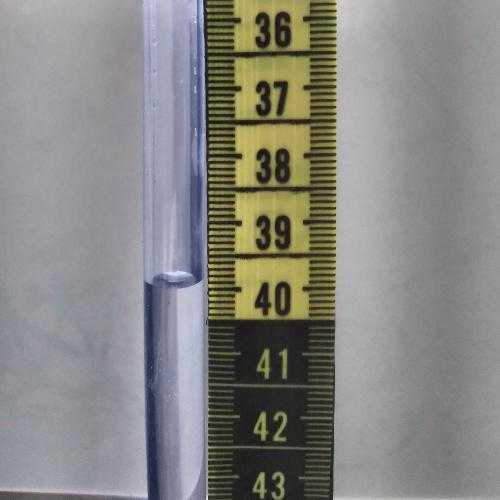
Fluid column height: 40.0 cm